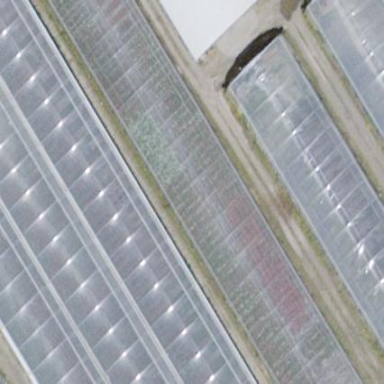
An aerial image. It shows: Greenhouse used for horticulture purposes.